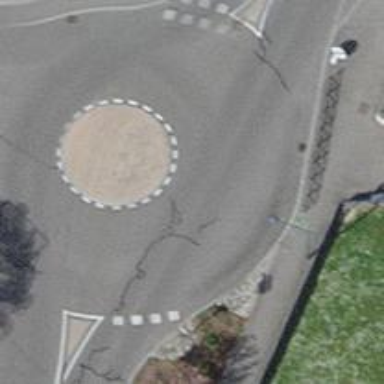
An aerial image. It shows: Residential road that intersects with roundabout.